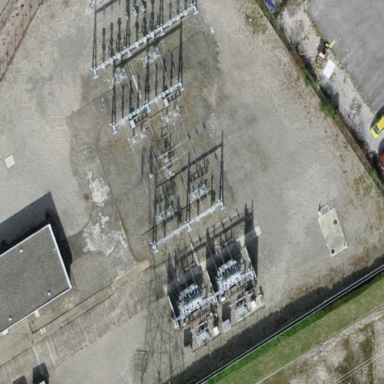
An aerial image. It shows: Power substation surrounded by fence.